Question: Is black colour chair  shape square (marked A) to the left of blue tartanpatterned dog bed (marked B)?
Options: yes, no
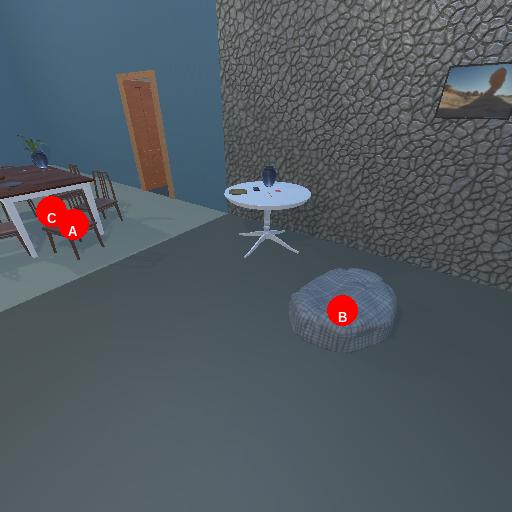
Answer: yes